Question: I can't get my head around this issue: I have a 'UISearchBar' subclass that I'm using with a 'UISeachDisplayControlller' in a 'UITableViewController' that adds a button on the left side and makes the 'UISearchTextField' smaller so it can fit both views.
I set the frames manually in 'layoutSubviews' even tough I'm using 'AutoLayout' across the project.
The code looks something like this:
'''
UIView *searchBarView = [self.subviews objectAtIndex:0];
[searchBarView addSubview:_annotationsButton];
for (UIView *subview in searchBarView.subviews) {
if ([subview isKindOfClass:[UITextField class]]) {
// Change the border color of the UISearchTextField
[subview.layer setBorderWidth:1.0];
[subview.layer setBorderColor:[UIColor colorFromHexString:@"#77848D"].CGColor];
[subview.layer setCornerRadius:2.0];
}
}
[self setBackgroundImage:[UIImage imageWithColor:[UIColor whiteColor]]];
self.separator = [[UIView alloc] initWithFrame:CGRectMake(0, self.bounds.size.height-1, self.bounds.size.width, 1)];
[self.separator setBackgroundColor:[UIColor colorFromHexString:@"#d6d0cc"]];
[searchBarView addSubview:self.separator];
'''
The strange result looks like this:

As you can see, the bar is grayed out.
The 'layoutSubviews' method is the following:
'''
- (void)layoutSubviews{
[super layoutSubviews];
UIView *searchBarView = [self.subviews objectAtIndex:0];
for (UIView *subview in searchBarView.subviews) {
if ([subview isKindOfClass:[UITextField class]]) {
CGRect textFieldFrame = [subview frame];
if (!subview.isFirstResponder) {
self.originalFrame = textFieldFrame;
CGRect newTextFieldRect = CGRectMake(self.originalFrame.origin.x + self.originalFrame.size.width /2,
self.originalFrame.origin.y,
self.originalFrame.size.width /2 - kPadding,
self.originalFrame.size.height);
[subview setFrame:newTextFieldRect];
CGRect annotationsButtonFrame = CGRectMake(kPadding,
self.originalFrame.origin.y,
self.originalFrame.size.width /2 - kPadding,
self.originalFrame.size.height);
[self.annotationsButton setFrame:annotationsButtonFrame];
[self.annotationsButton setHidden:NO];
}
else {
[self.annotationsButton setHidden:YES];
}
}
}
[self.separator setFrame:CGRectMake(0, self.bounds.size.height-1, self.bounds.size.width, 1)];
}
'''
In this method, I just adjust the frames of the 'UISearchBarTextField' and _annotationsButton so they do not overlap.
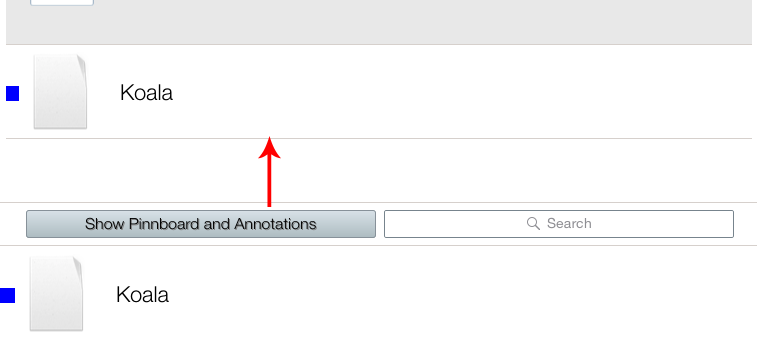
Answer: Whenever the background is set with an image this happens.
I managed to set the bar translucent and with this line:
'''
if ([[[UIDevice currentDevice] systemVersion] floatValue] >= 7) {
self.searchBarStyle = UISearchBarStyleMinimal;
}
'''
I fixed my issue.